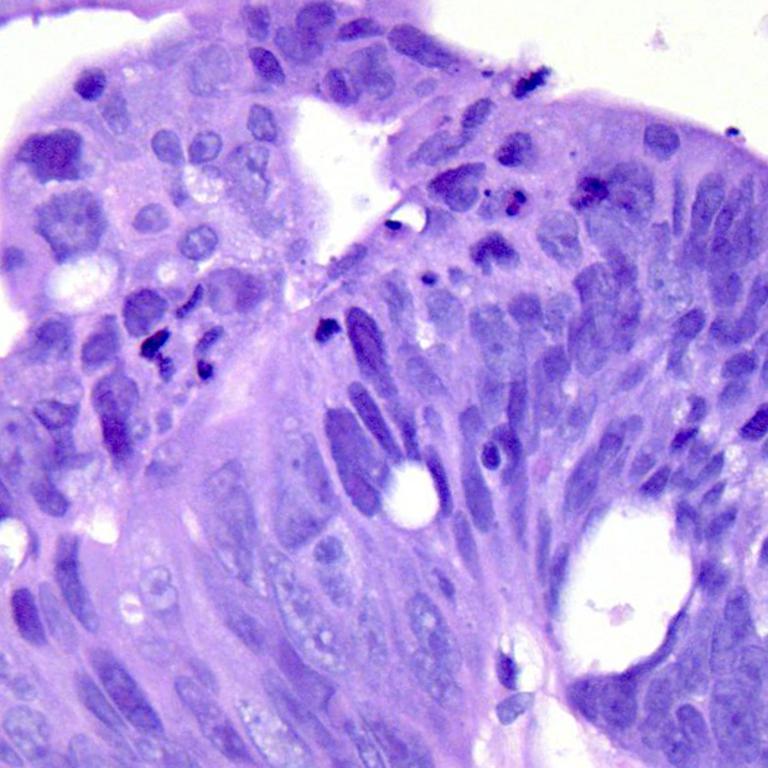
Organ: colon
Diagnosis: adenocarcinomas